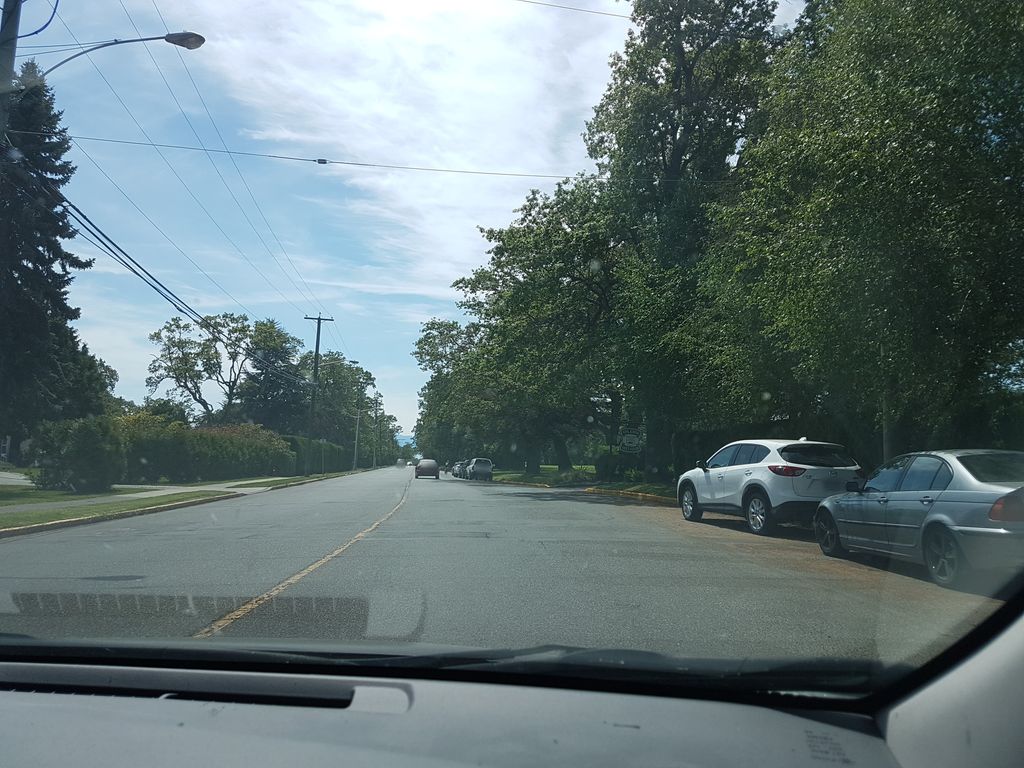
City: victoria